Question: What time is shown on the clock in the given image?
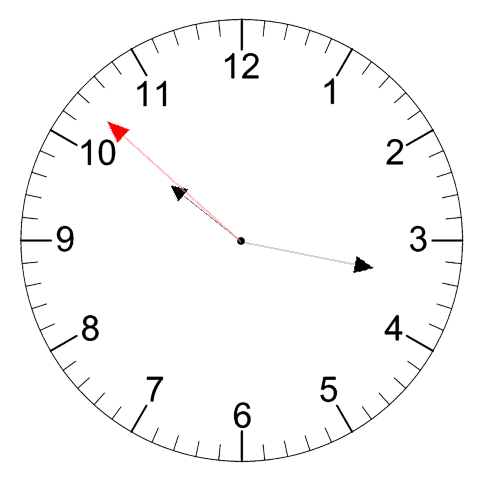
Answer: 10:16:52